Question: I'm struggling with round stereographic plots using the matplotlib basemap toolkit.
I always get a cropped map boundary at the top, bottom and left, right. The example code:
'''
from mpl_toolkits.basemap import Basemap
import numpy as np
import matplotlib.pyplot as plt
m = Basemap(projection='spstere', boundinglat=-60, lon_0=180,
lat_ts=-71, round=True, ellps='WGS84')
m.drawparallels(np.arange(-90.,-60.0, 10.), linewidth=0.1)
m.drawmeridians(np.arange(-180.,181.,45.), linewidth=0.1, latmax=90)
m.drawmapboundary(linewidth=2, color='k')
plt.savefig("test.png",dpi=600, transparent=True)
plt.show()
'''
This results in:

I marked the cropped off part with red ellipses (top and left). It doesn't make a difference if I change the "linewidth" parameter.
Is there a workaround for this problem to make the boundary evenly in line width?
Thanks for any help and suggestions in advance!
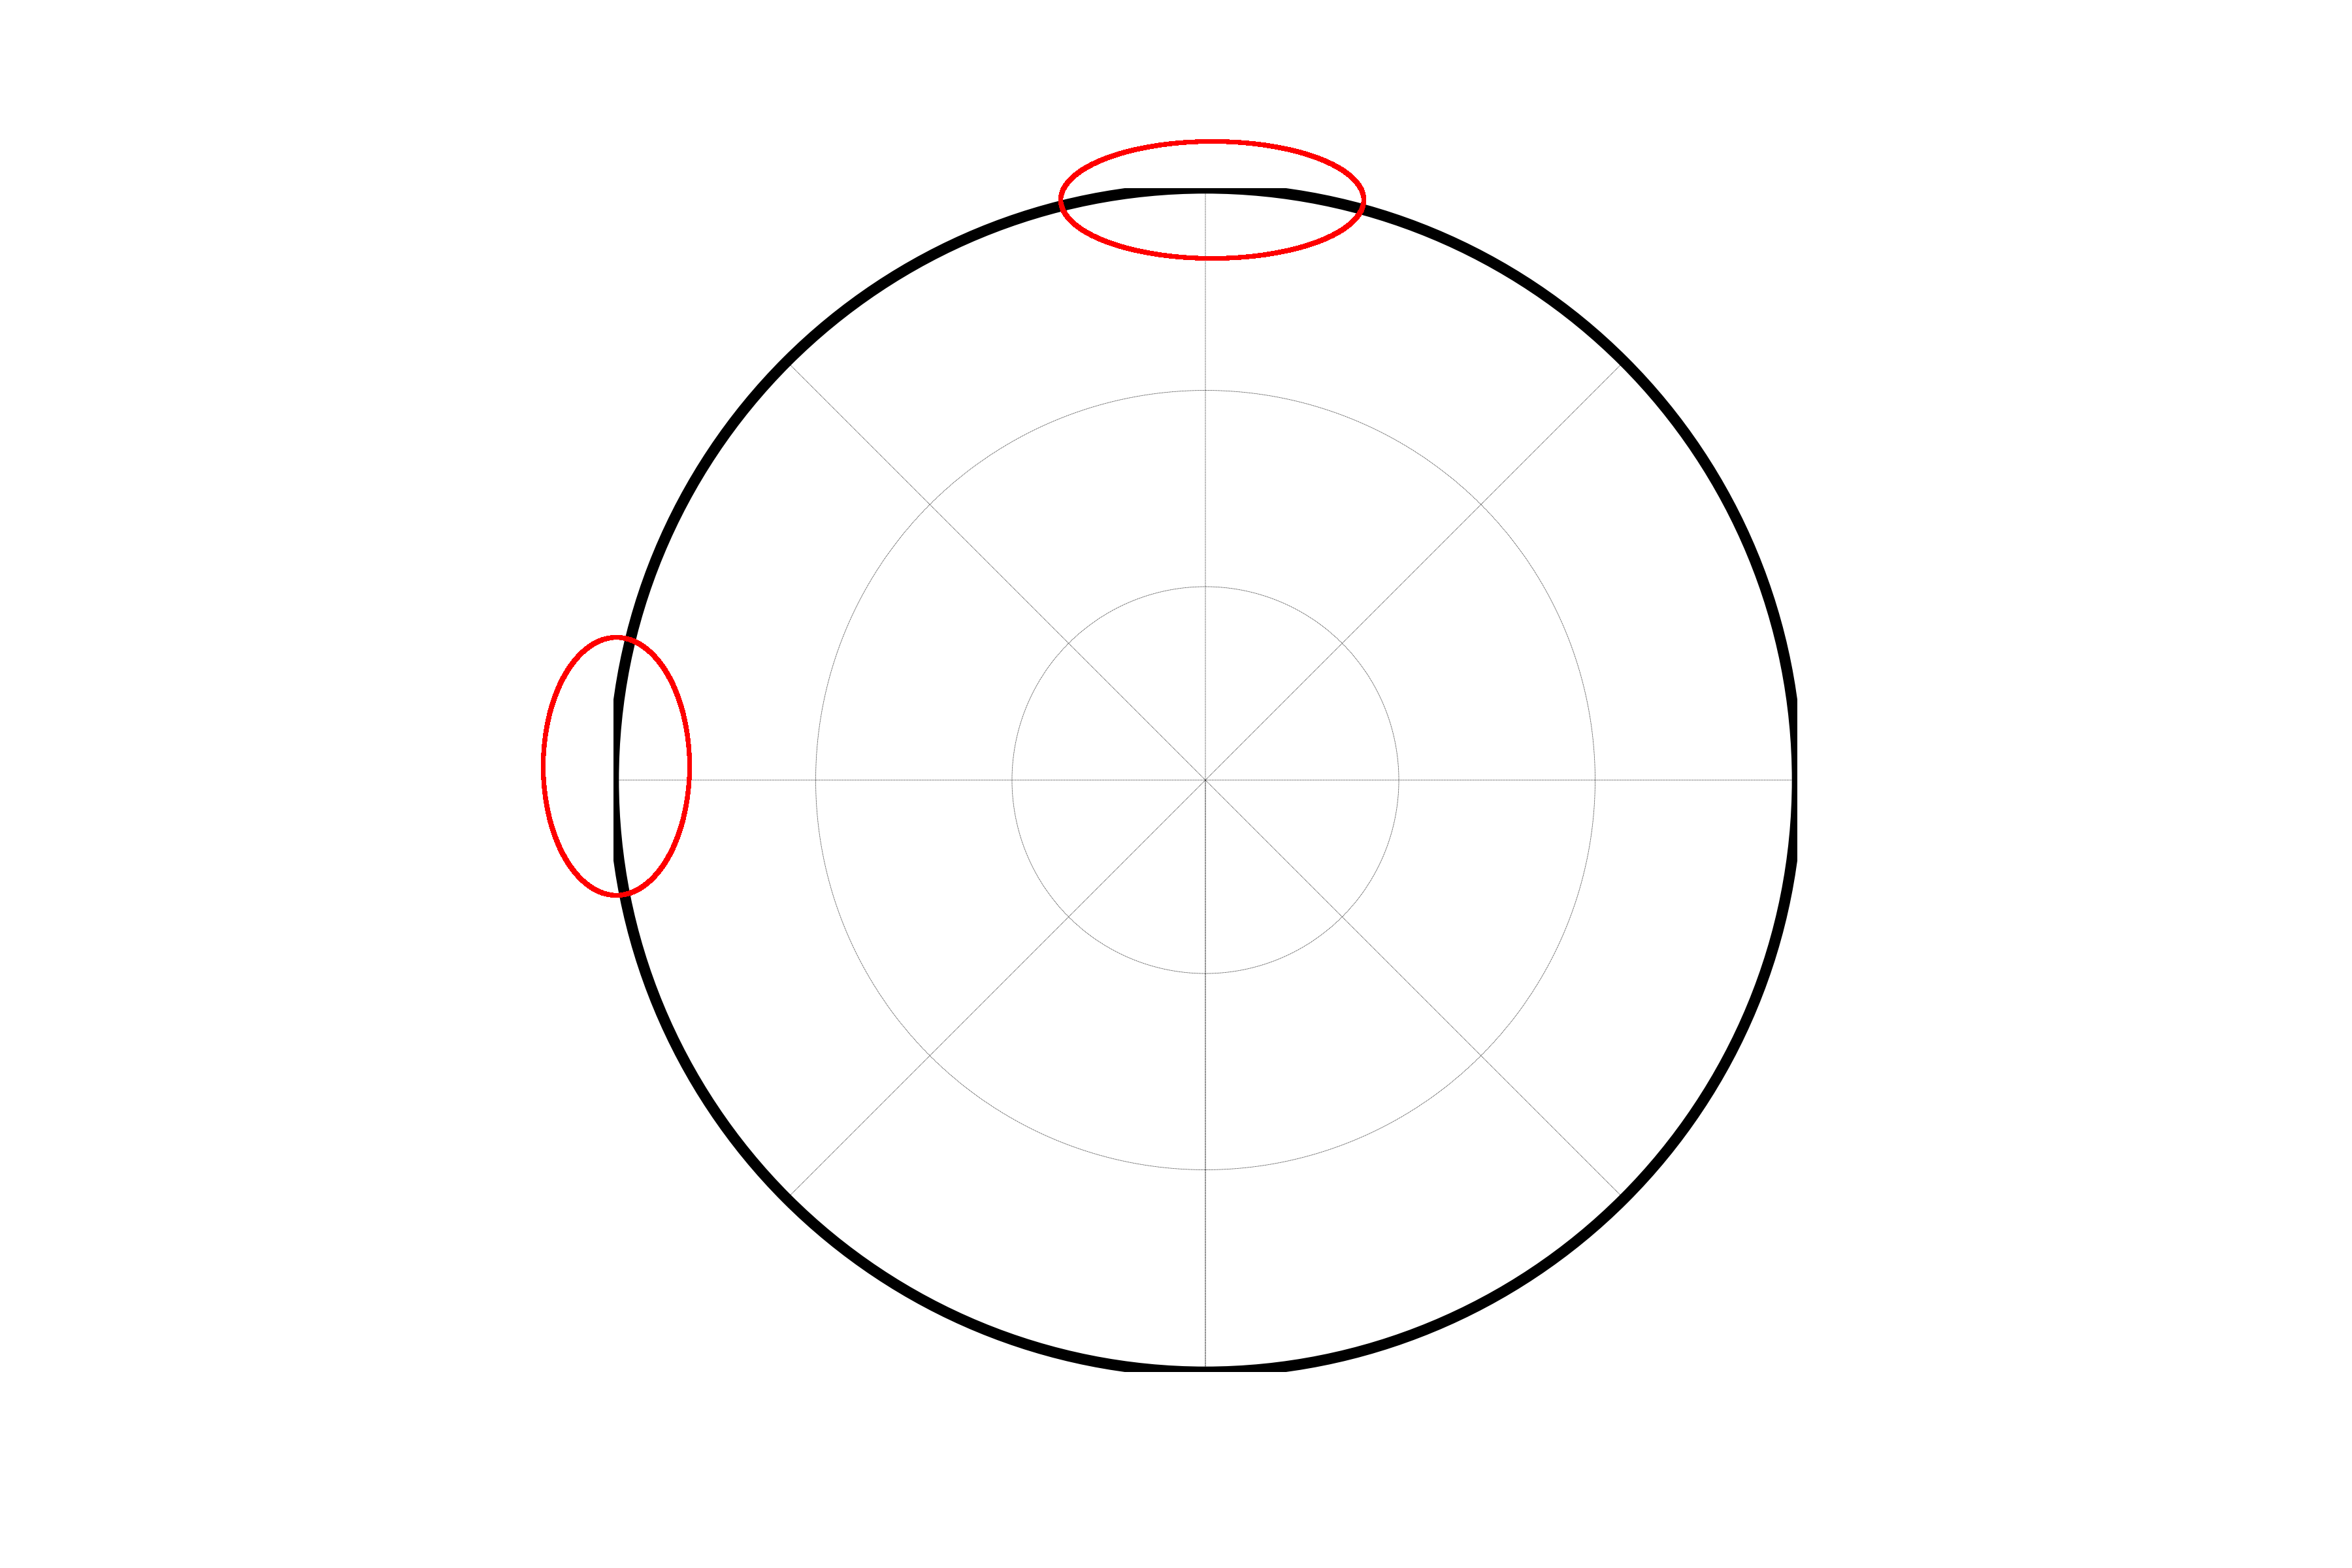
Answer: The circle that defines the map boundary is clipped by the actual axes in use. You may use the 'clip_on' option to let it not be clipped.
'''
circle = m.drawmapboundary(linewidth=2, color='k')
circle.set_clip_on(False)
'''
The example code then look like this
'''
from mpl_toolkits.basemap import Basemap
import numpy as np
import matplotlib.pyplot as plt
m = Basemap(projection='spstere', boundinglat=-60, lon_0=180,
lat_ts=-71, round=True, ellps='WGS84')
m.drawparallels(np.arange(-90.,-60.0, 10.), linewidth=0.1)
m.drawmeridians(np.arange(-180.,181.,45.), linewidth=0.1, latmax=90)
circle = m.drawmapboundary(linewidth=2, color='k')
circle.set_clip_on(False)
plt.savefig("test.png",dpi=600, transparent=True)
plt.show()
'''
<URL>